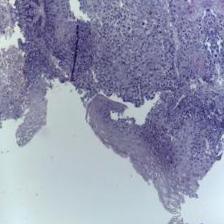
Diagnosis: OSCC